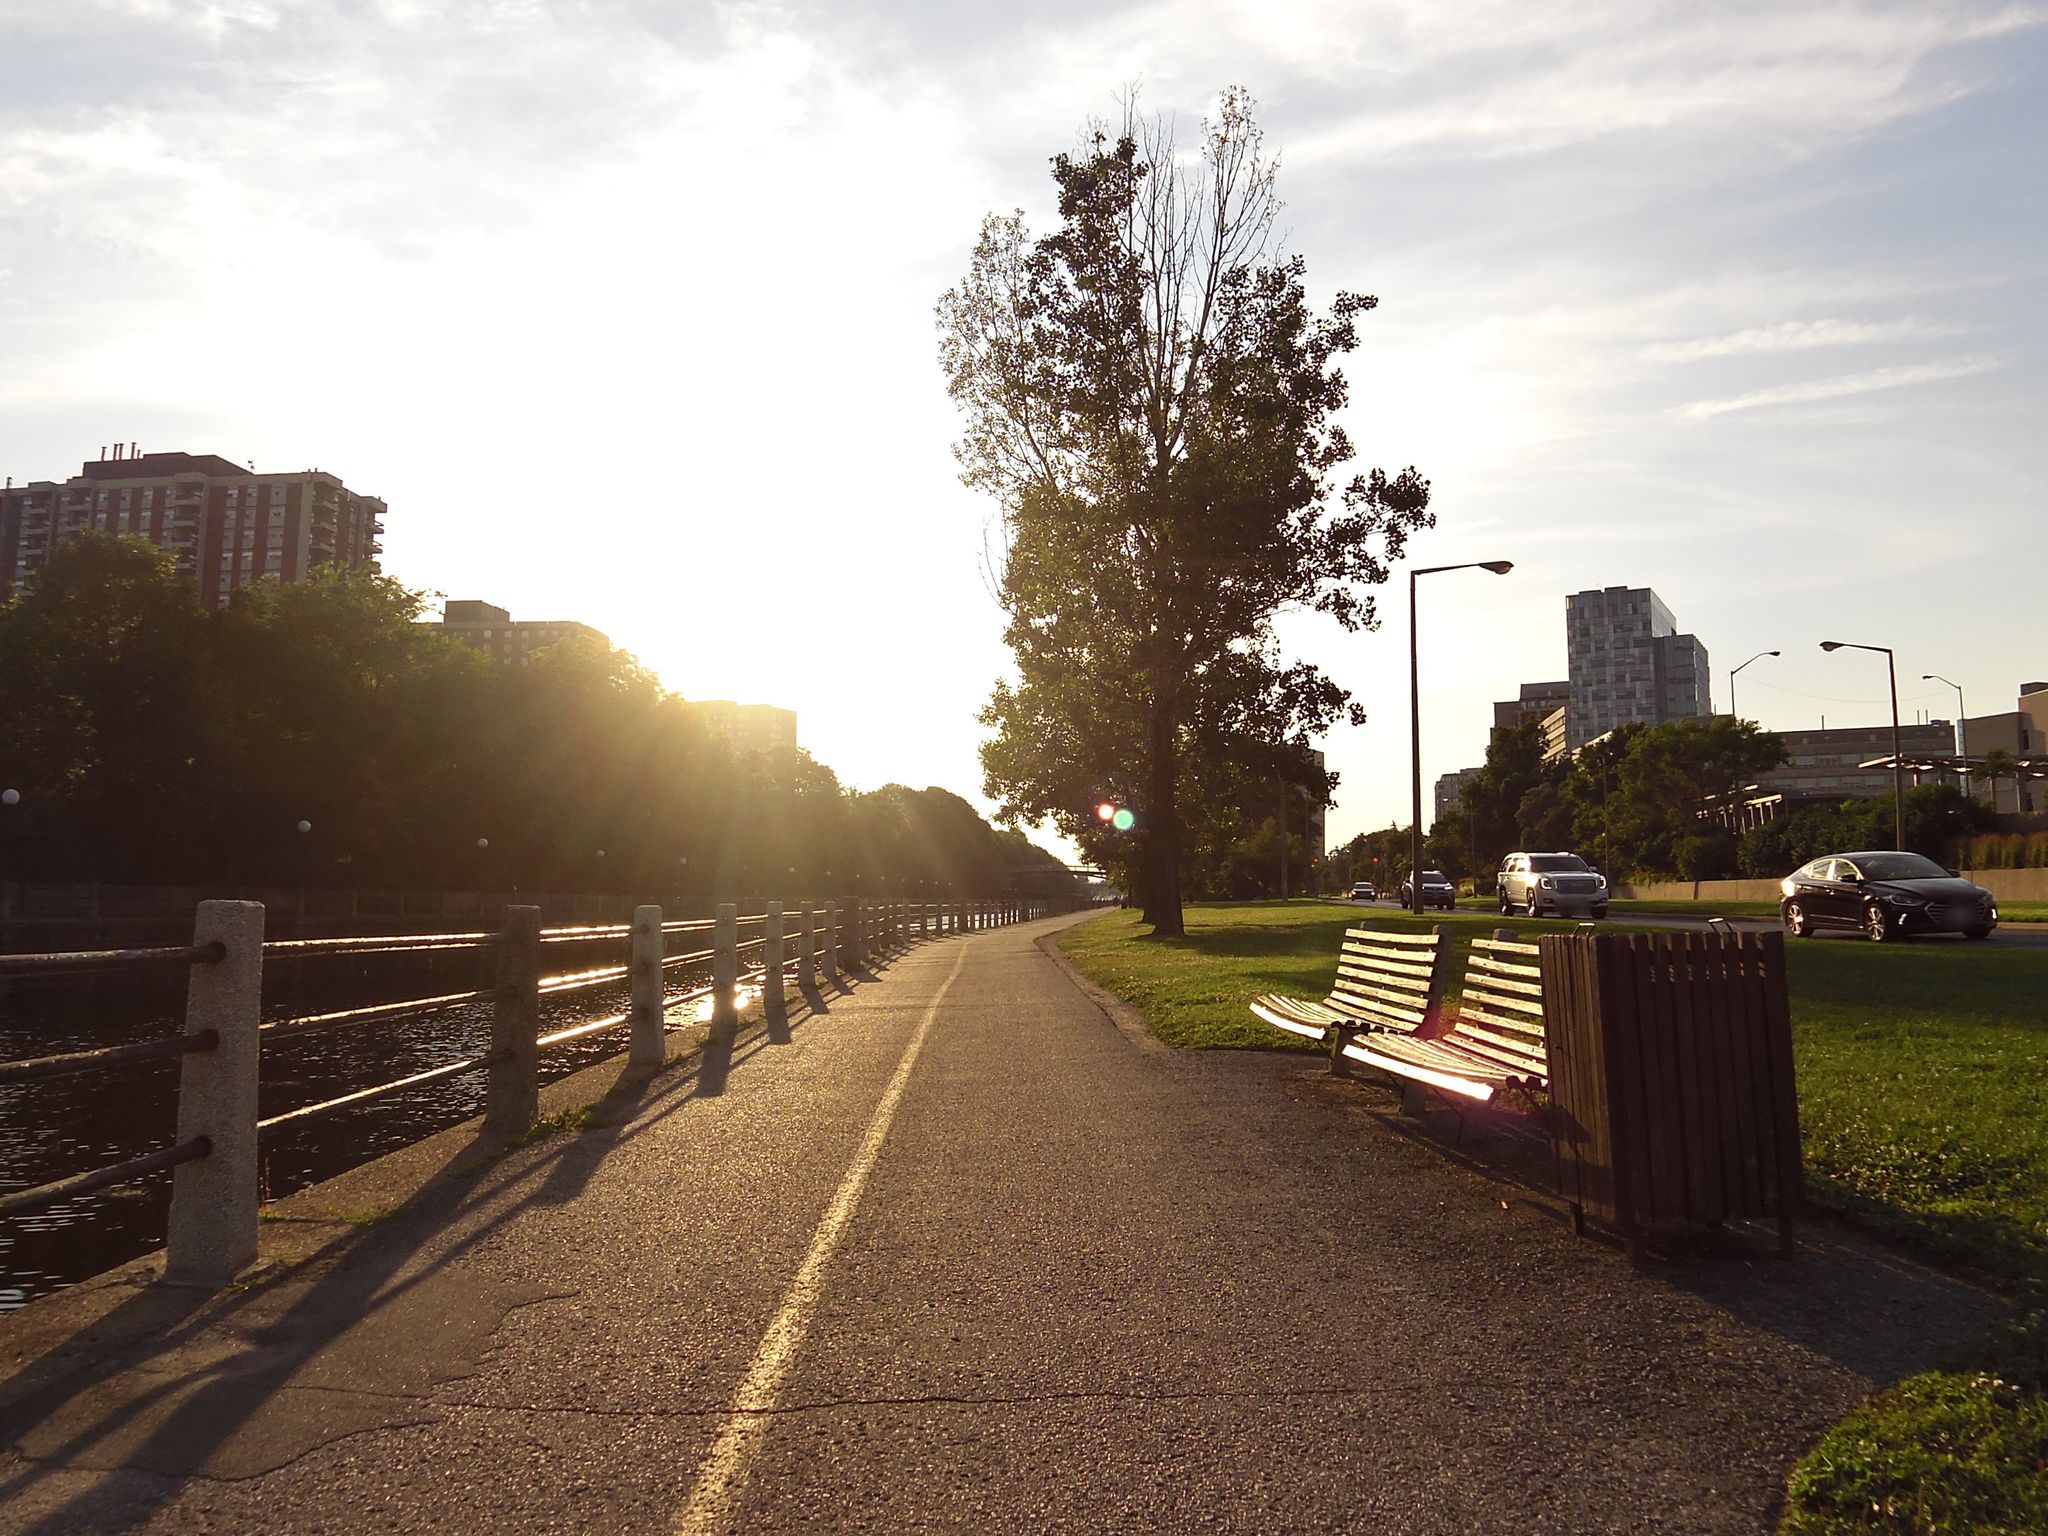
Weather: cloudy
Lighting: day
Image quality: good
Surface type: walking surface
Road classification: cycleway
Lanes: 1
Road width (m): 3
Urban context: urban centre
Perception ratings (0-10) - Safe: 5.31, Lively: 4.3, Beautiful: 8.28, Boring: 1.44, Depressing: 2.33, Wealthy: 5.77